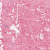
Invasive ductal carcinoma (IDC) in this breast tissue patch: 0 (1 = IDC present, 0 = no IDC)